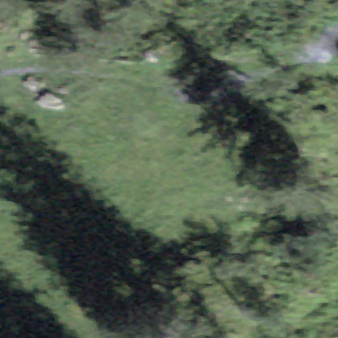
Label: other